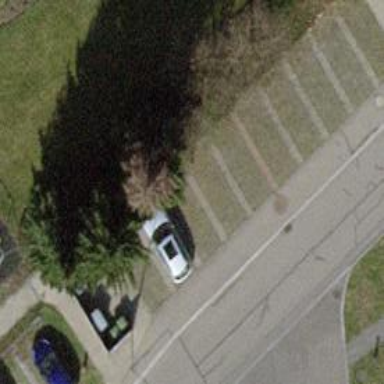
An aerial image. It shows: Parking area with surface.